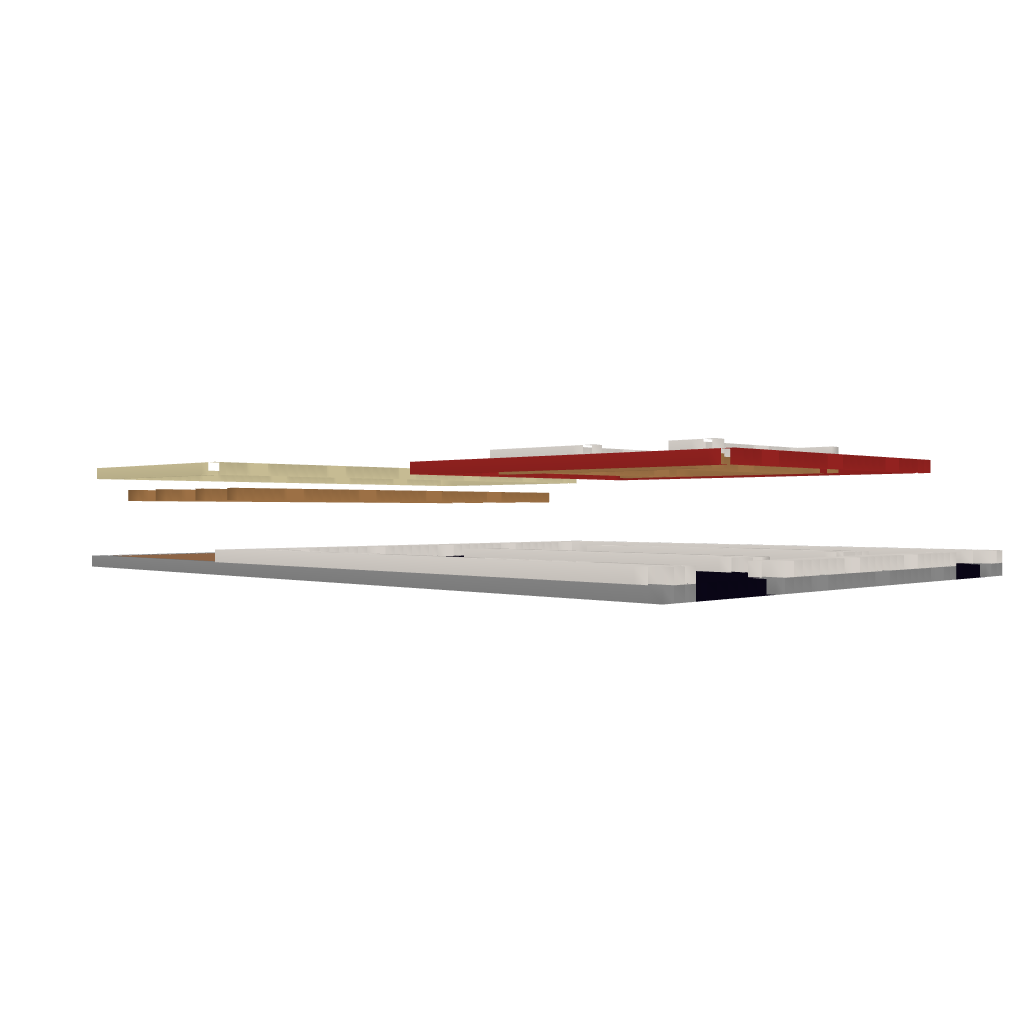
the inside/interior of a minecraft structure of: Petrol/ Gas station